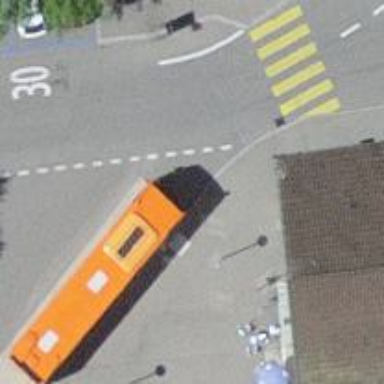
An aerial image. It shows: Public transport stop position.